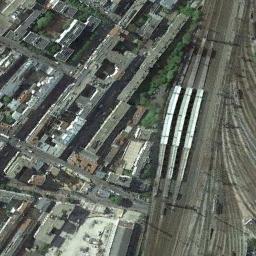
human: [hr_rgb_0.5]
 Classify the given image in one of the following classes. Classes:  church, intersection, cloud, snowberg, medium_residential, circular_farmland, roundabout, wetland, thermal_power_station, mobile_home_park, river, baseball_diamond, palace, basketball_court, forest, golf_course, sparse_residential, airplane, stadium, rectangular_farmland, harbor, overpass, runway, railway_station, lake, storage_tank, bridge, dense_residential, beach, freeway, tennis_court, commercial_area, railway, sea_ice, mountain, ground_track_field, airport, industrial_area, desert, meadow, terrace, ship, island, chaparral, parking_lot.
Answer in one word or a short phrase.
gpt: railway_station